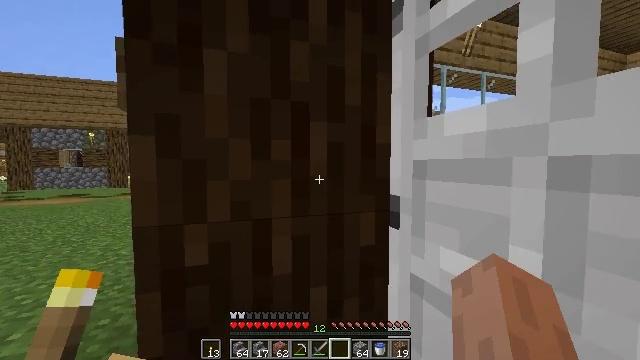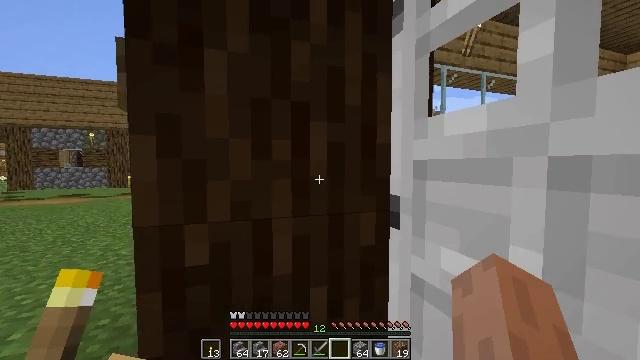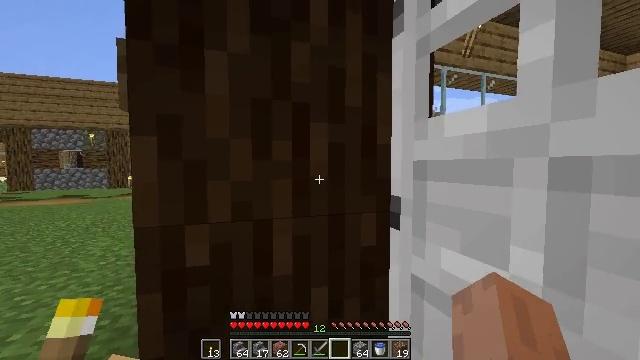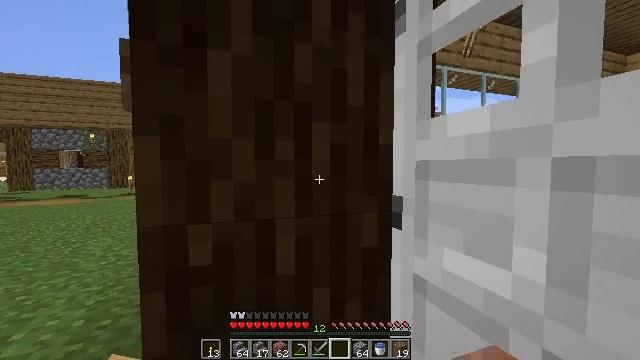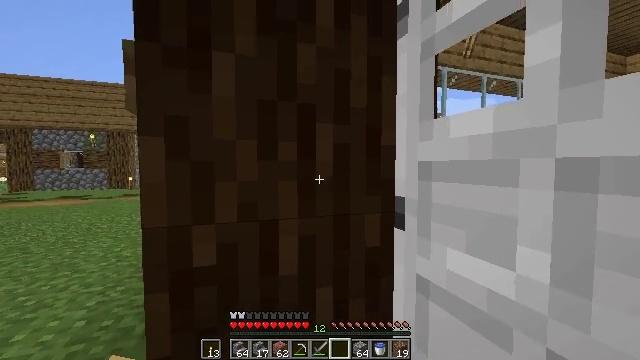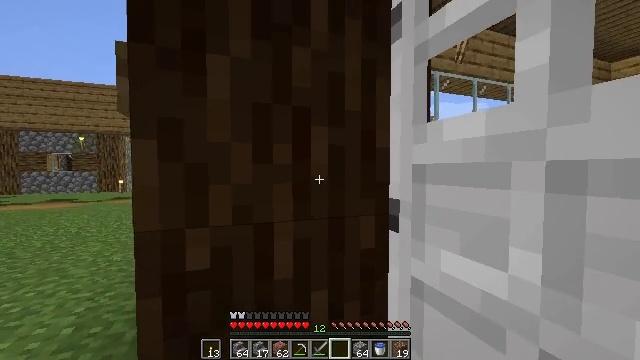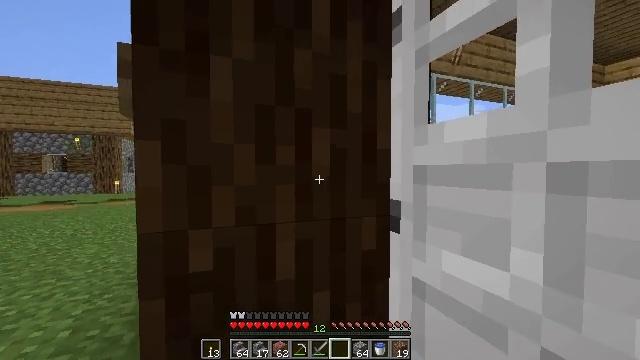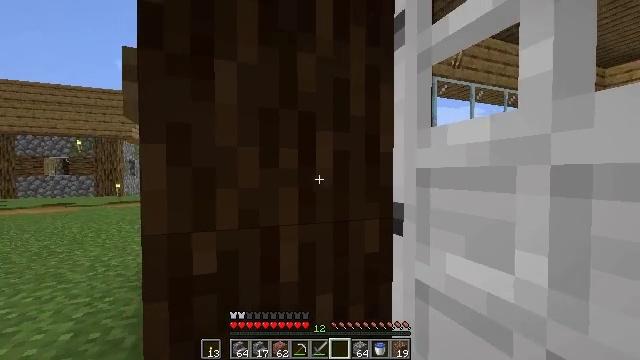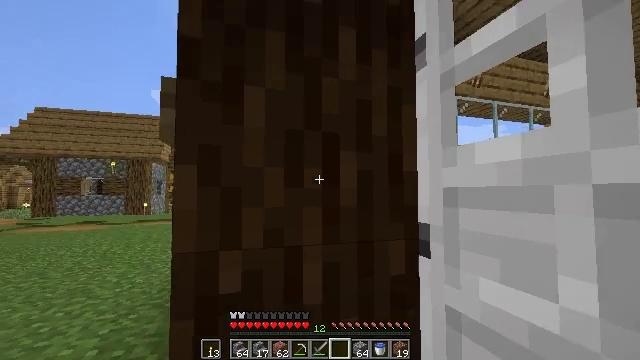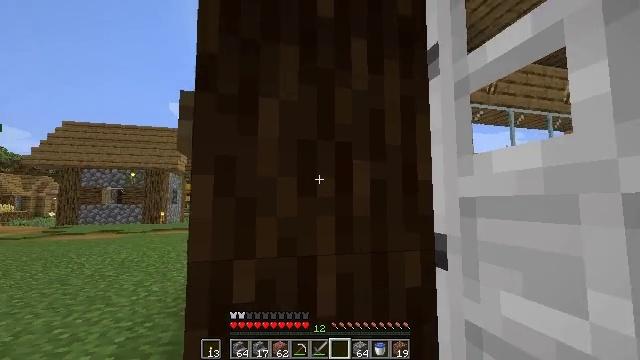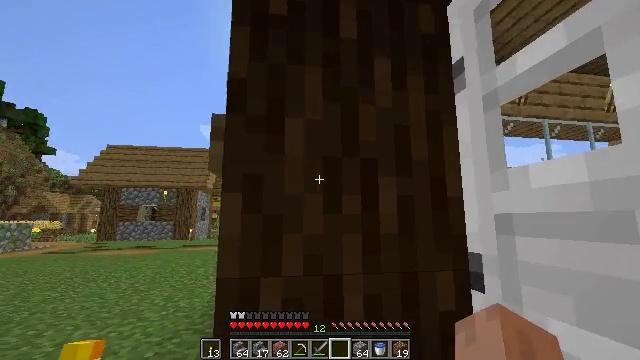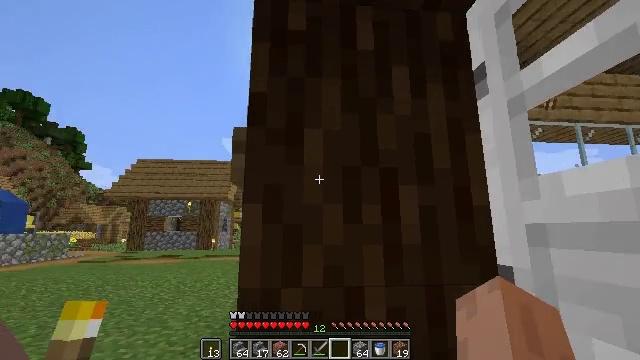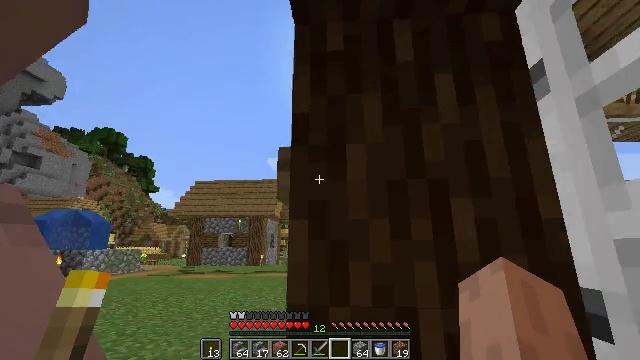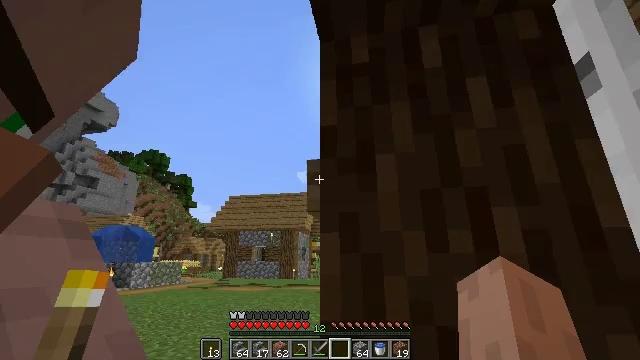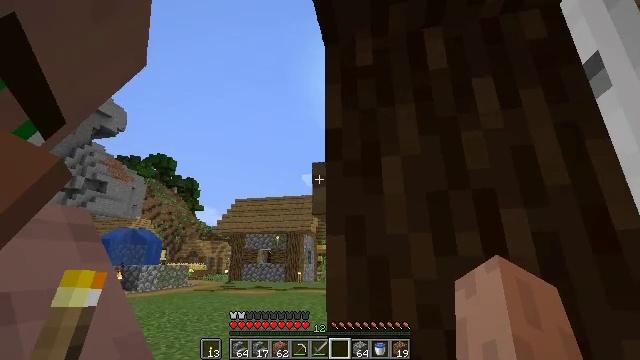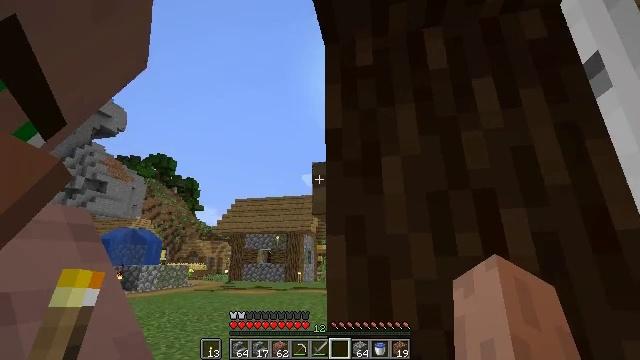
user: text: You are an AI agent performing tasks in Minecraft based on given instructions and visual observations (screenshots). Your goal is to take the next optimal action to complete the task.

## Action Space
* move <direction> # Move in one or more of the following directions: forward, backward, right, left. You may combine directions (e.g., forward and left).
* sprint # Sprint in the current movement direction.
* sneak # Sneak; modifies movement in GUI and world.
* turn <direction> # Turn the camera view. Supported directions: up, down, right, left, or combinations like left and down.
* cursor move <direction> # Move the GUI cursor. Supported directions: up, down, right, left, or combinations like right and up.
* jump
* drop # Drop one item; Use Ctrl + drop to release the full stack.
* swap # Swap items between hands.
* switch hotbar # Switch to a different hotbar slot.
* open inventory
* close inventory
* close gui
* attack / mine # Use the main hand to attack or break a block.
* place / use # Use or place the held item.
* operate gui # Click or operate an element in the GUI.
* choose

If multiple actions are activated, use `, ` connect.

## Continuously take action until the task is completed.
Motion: motion action
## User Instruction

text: Mine the iron door to remove it.
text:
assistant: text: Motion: move back
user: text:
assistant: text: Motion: move back
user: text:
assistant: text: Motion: move back
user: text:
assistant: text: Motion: move back
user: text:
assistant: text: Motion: move back, turn right
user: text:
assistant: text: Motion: move back
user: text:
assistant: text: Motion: move back
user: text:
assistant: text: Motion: turn left and up
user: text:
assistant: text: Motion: turn left and up
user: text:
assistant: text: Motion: turn left and up
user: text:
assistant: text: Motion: turn left and up
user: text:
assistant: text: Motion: turn left and up
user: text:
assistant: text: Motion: turn left and up
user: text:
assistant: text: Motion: turn left
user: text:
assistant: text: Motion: no_op
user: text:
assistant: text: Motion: no_op
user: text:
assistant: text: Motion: no_op
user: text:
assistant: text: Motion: turn left
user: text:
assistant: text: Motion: no_op
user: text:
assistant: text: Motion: no_op
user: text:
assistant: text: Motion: no_op
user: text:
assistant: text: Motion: no_op
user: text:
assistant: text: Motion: no_op
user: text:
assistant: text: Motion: no_op
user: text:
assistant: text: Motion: use / place
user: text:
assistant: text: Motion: use / place
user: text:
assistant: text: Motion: use / place
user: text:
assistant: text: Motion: use / place
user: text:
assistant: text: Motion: no_op
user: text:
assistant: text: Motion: no_op